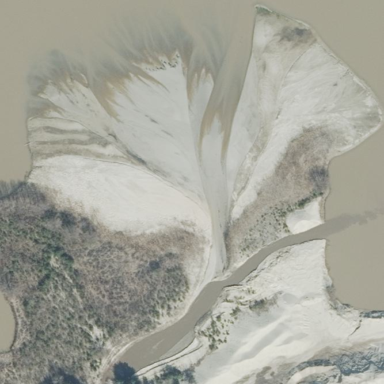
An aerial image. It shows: Sandy area in nature.